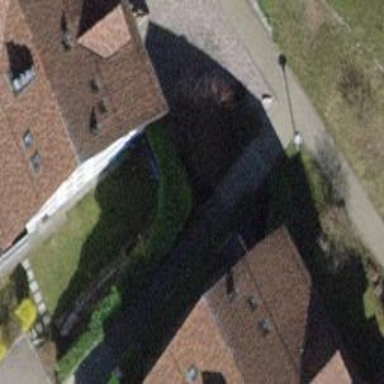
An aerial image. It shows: Road with steps.